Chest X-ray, PA view. Patient: 51 years old, sex M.
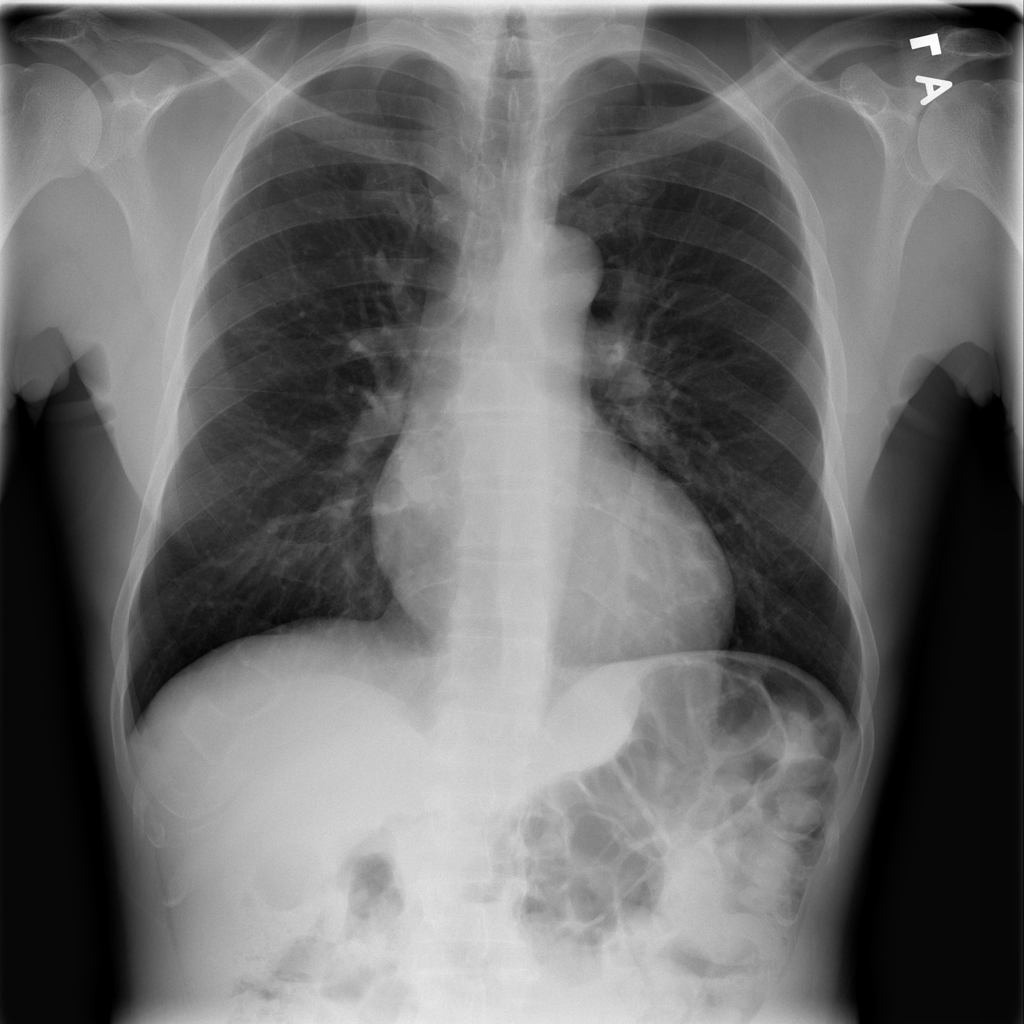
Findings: No Finding